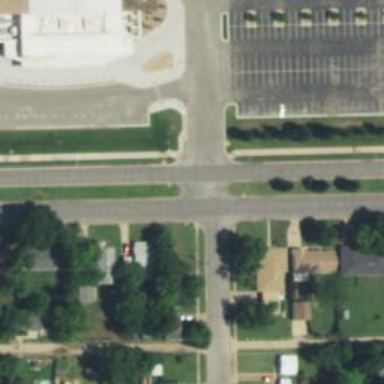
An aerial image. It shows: Tertiary road with asphalt surface and sidewalk on the left.